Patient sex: M
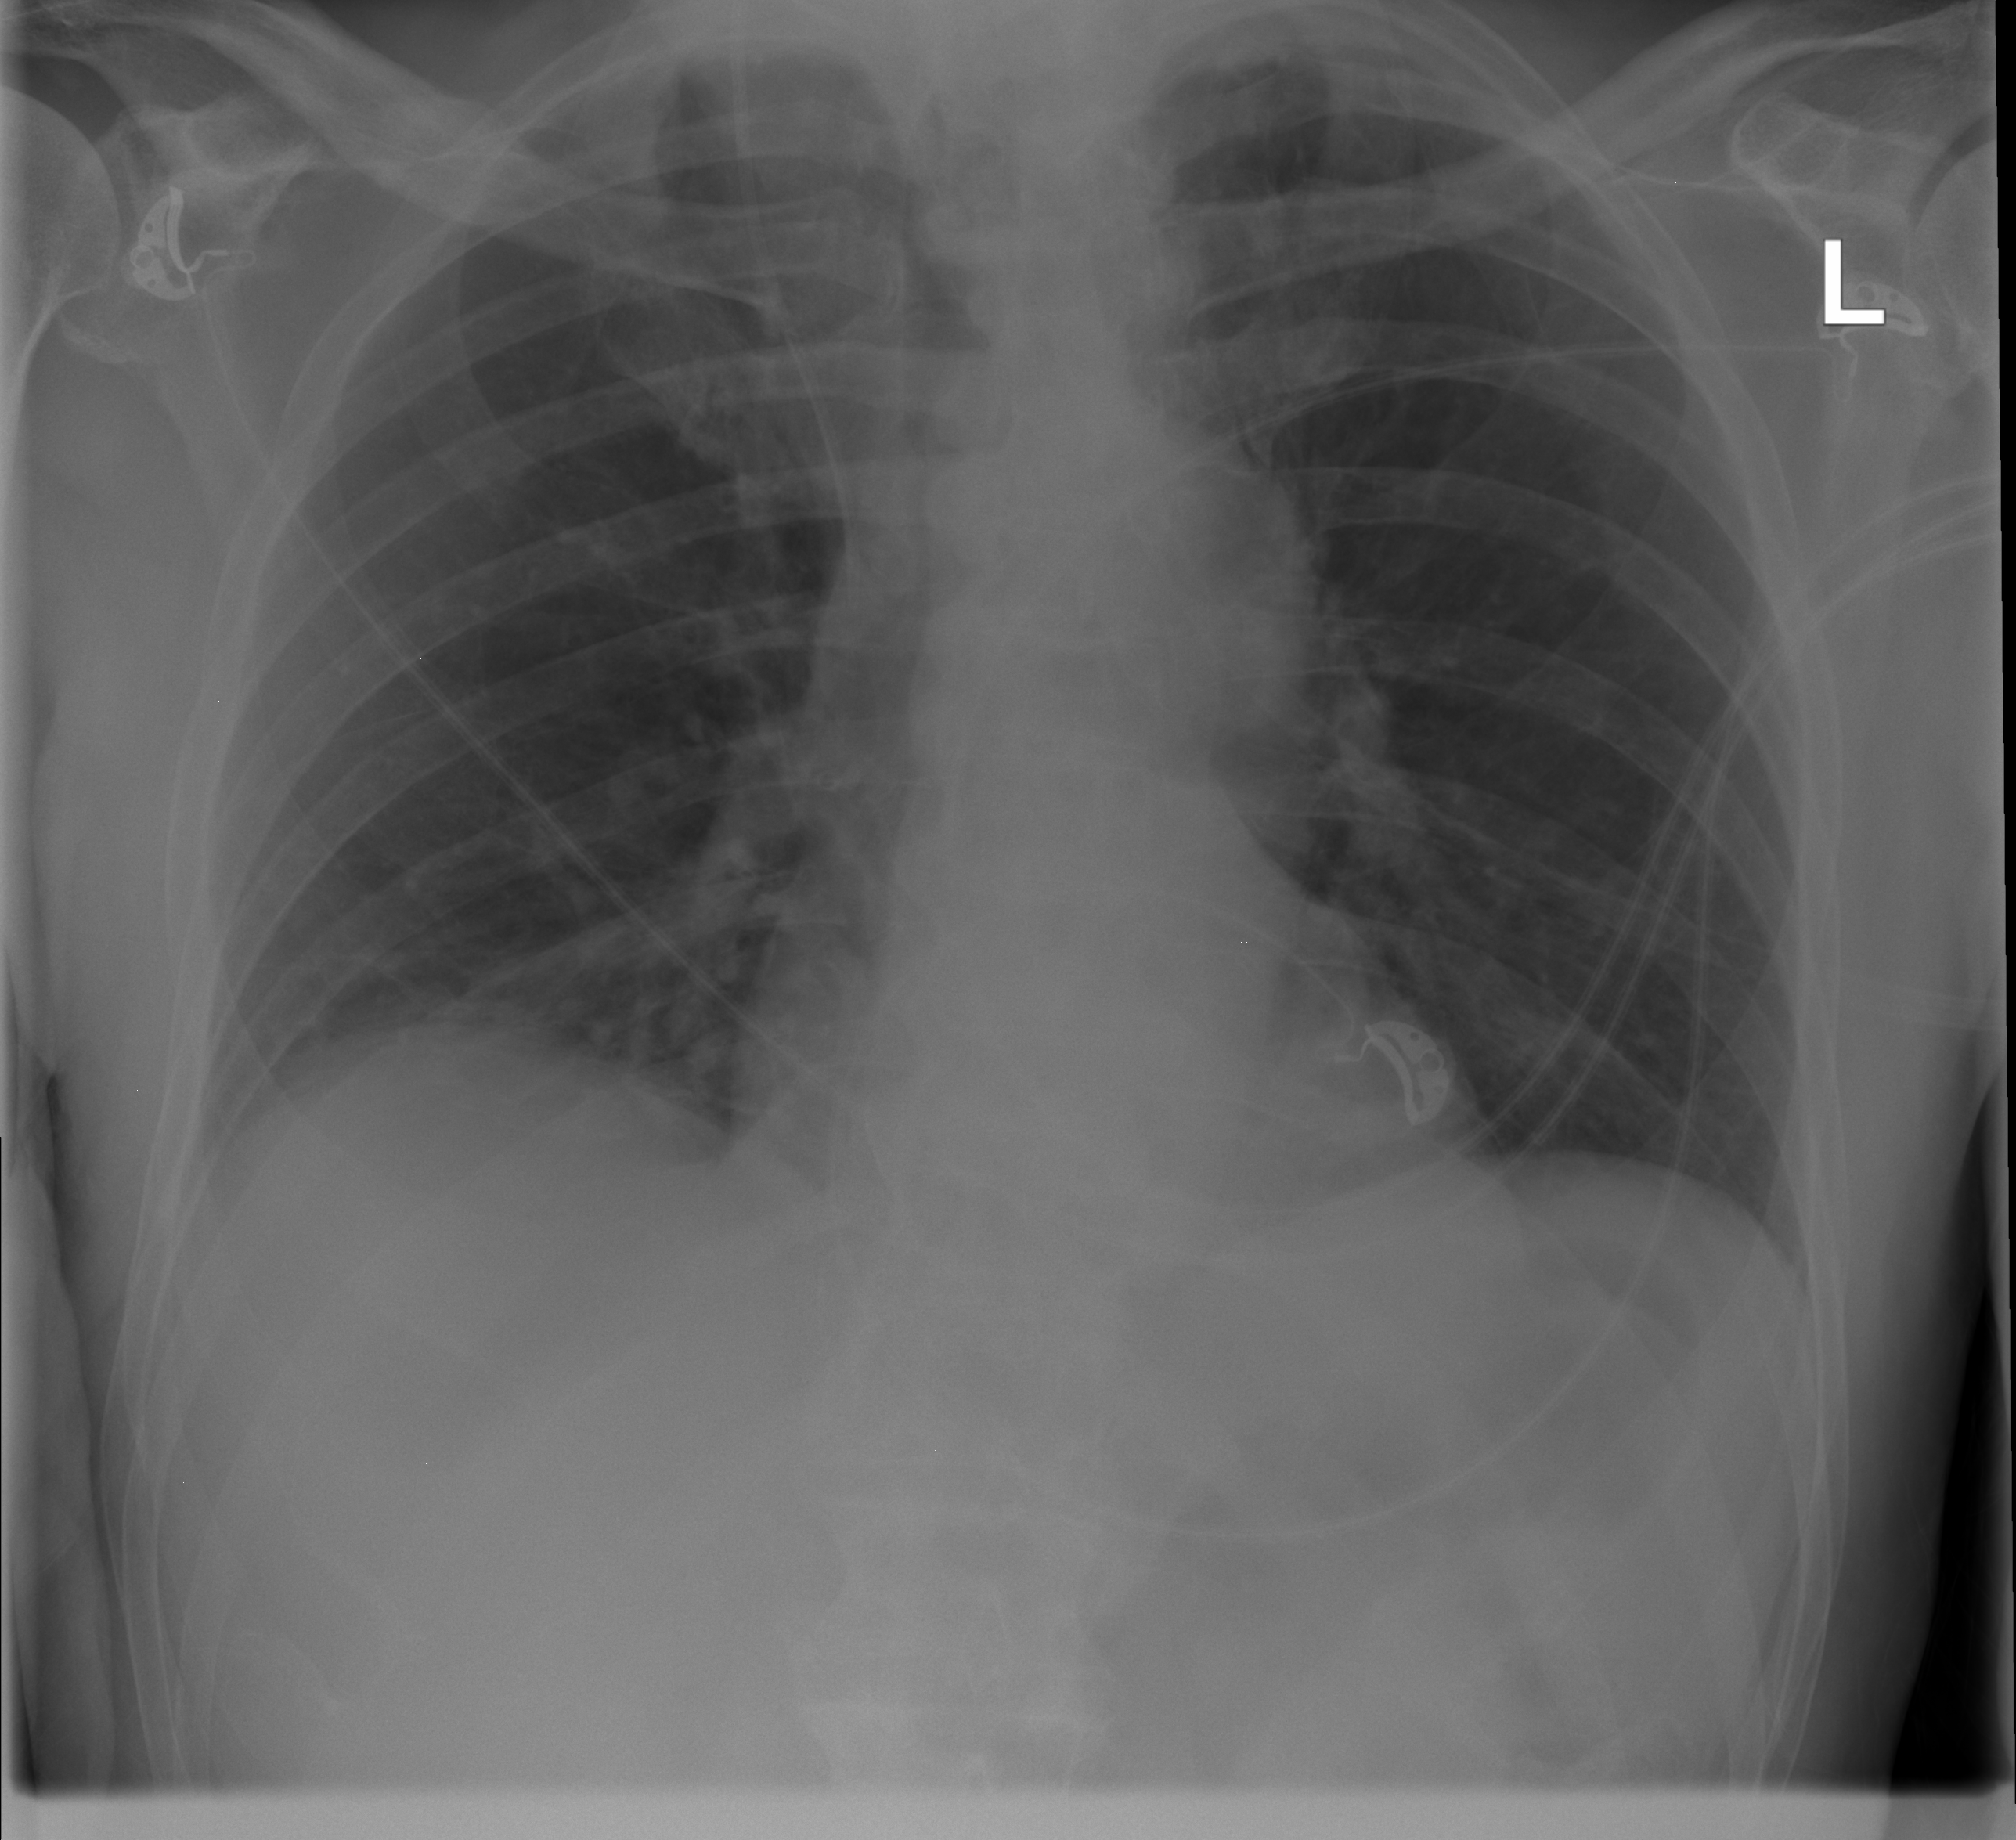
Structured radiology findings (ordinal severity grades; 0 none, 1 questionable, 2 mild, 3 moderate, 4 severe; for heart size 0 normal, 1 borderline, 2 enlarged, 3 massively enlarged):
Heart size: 0
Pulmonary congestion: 0
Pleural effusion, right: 0
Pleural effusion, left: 0
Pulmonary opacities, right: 0
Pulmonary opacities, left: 0
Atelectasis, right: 2
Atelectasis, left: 0